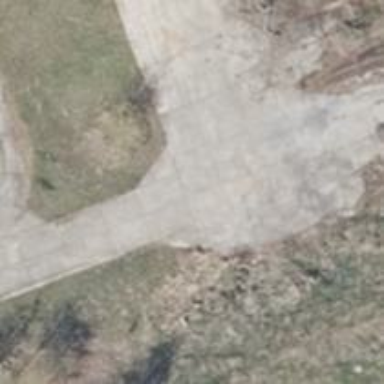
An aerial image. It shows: Service road with concrete plates surface.